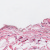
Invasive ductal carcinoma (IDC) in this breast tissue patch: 0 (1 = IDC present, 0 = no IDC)